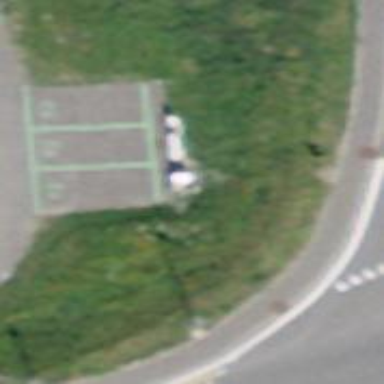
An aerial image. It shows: Charging station.